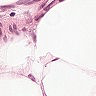
Metastatic tissue present: no